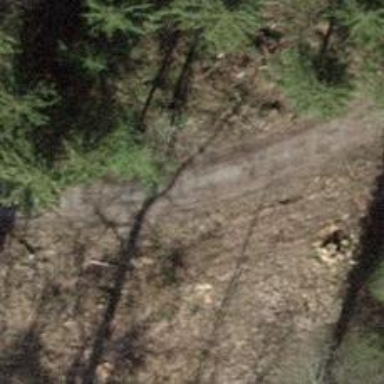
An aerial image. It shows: Grassy track with grade5 tracktype.